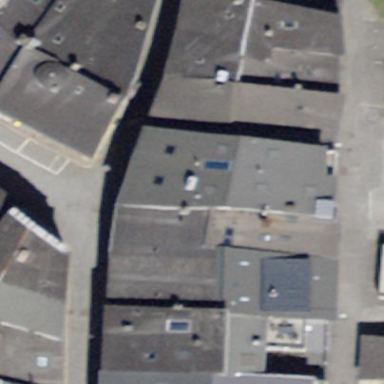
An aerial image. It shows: Terrace building.